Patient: sex F, age 44
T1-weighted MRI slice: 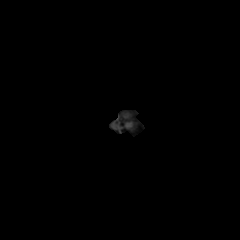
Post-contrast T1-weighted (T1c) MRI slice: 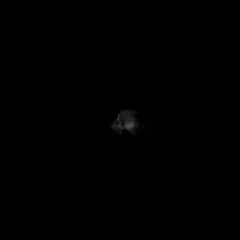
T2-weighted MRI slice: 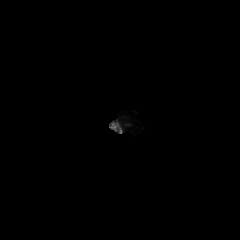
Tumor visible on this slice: no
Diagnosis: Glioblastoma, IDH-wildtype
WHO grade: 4